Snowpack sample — Snodgrass Mountain, Crested Butte, Colorado (2/4/25, 12:06 PM MST)
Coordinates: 38.923, -106.968
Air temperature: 35 °F
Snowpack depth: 80 cm
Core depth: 50 cm
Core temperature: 30.2 °F
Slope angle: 14°, slope face: 78°
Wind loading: low
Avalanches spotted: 0
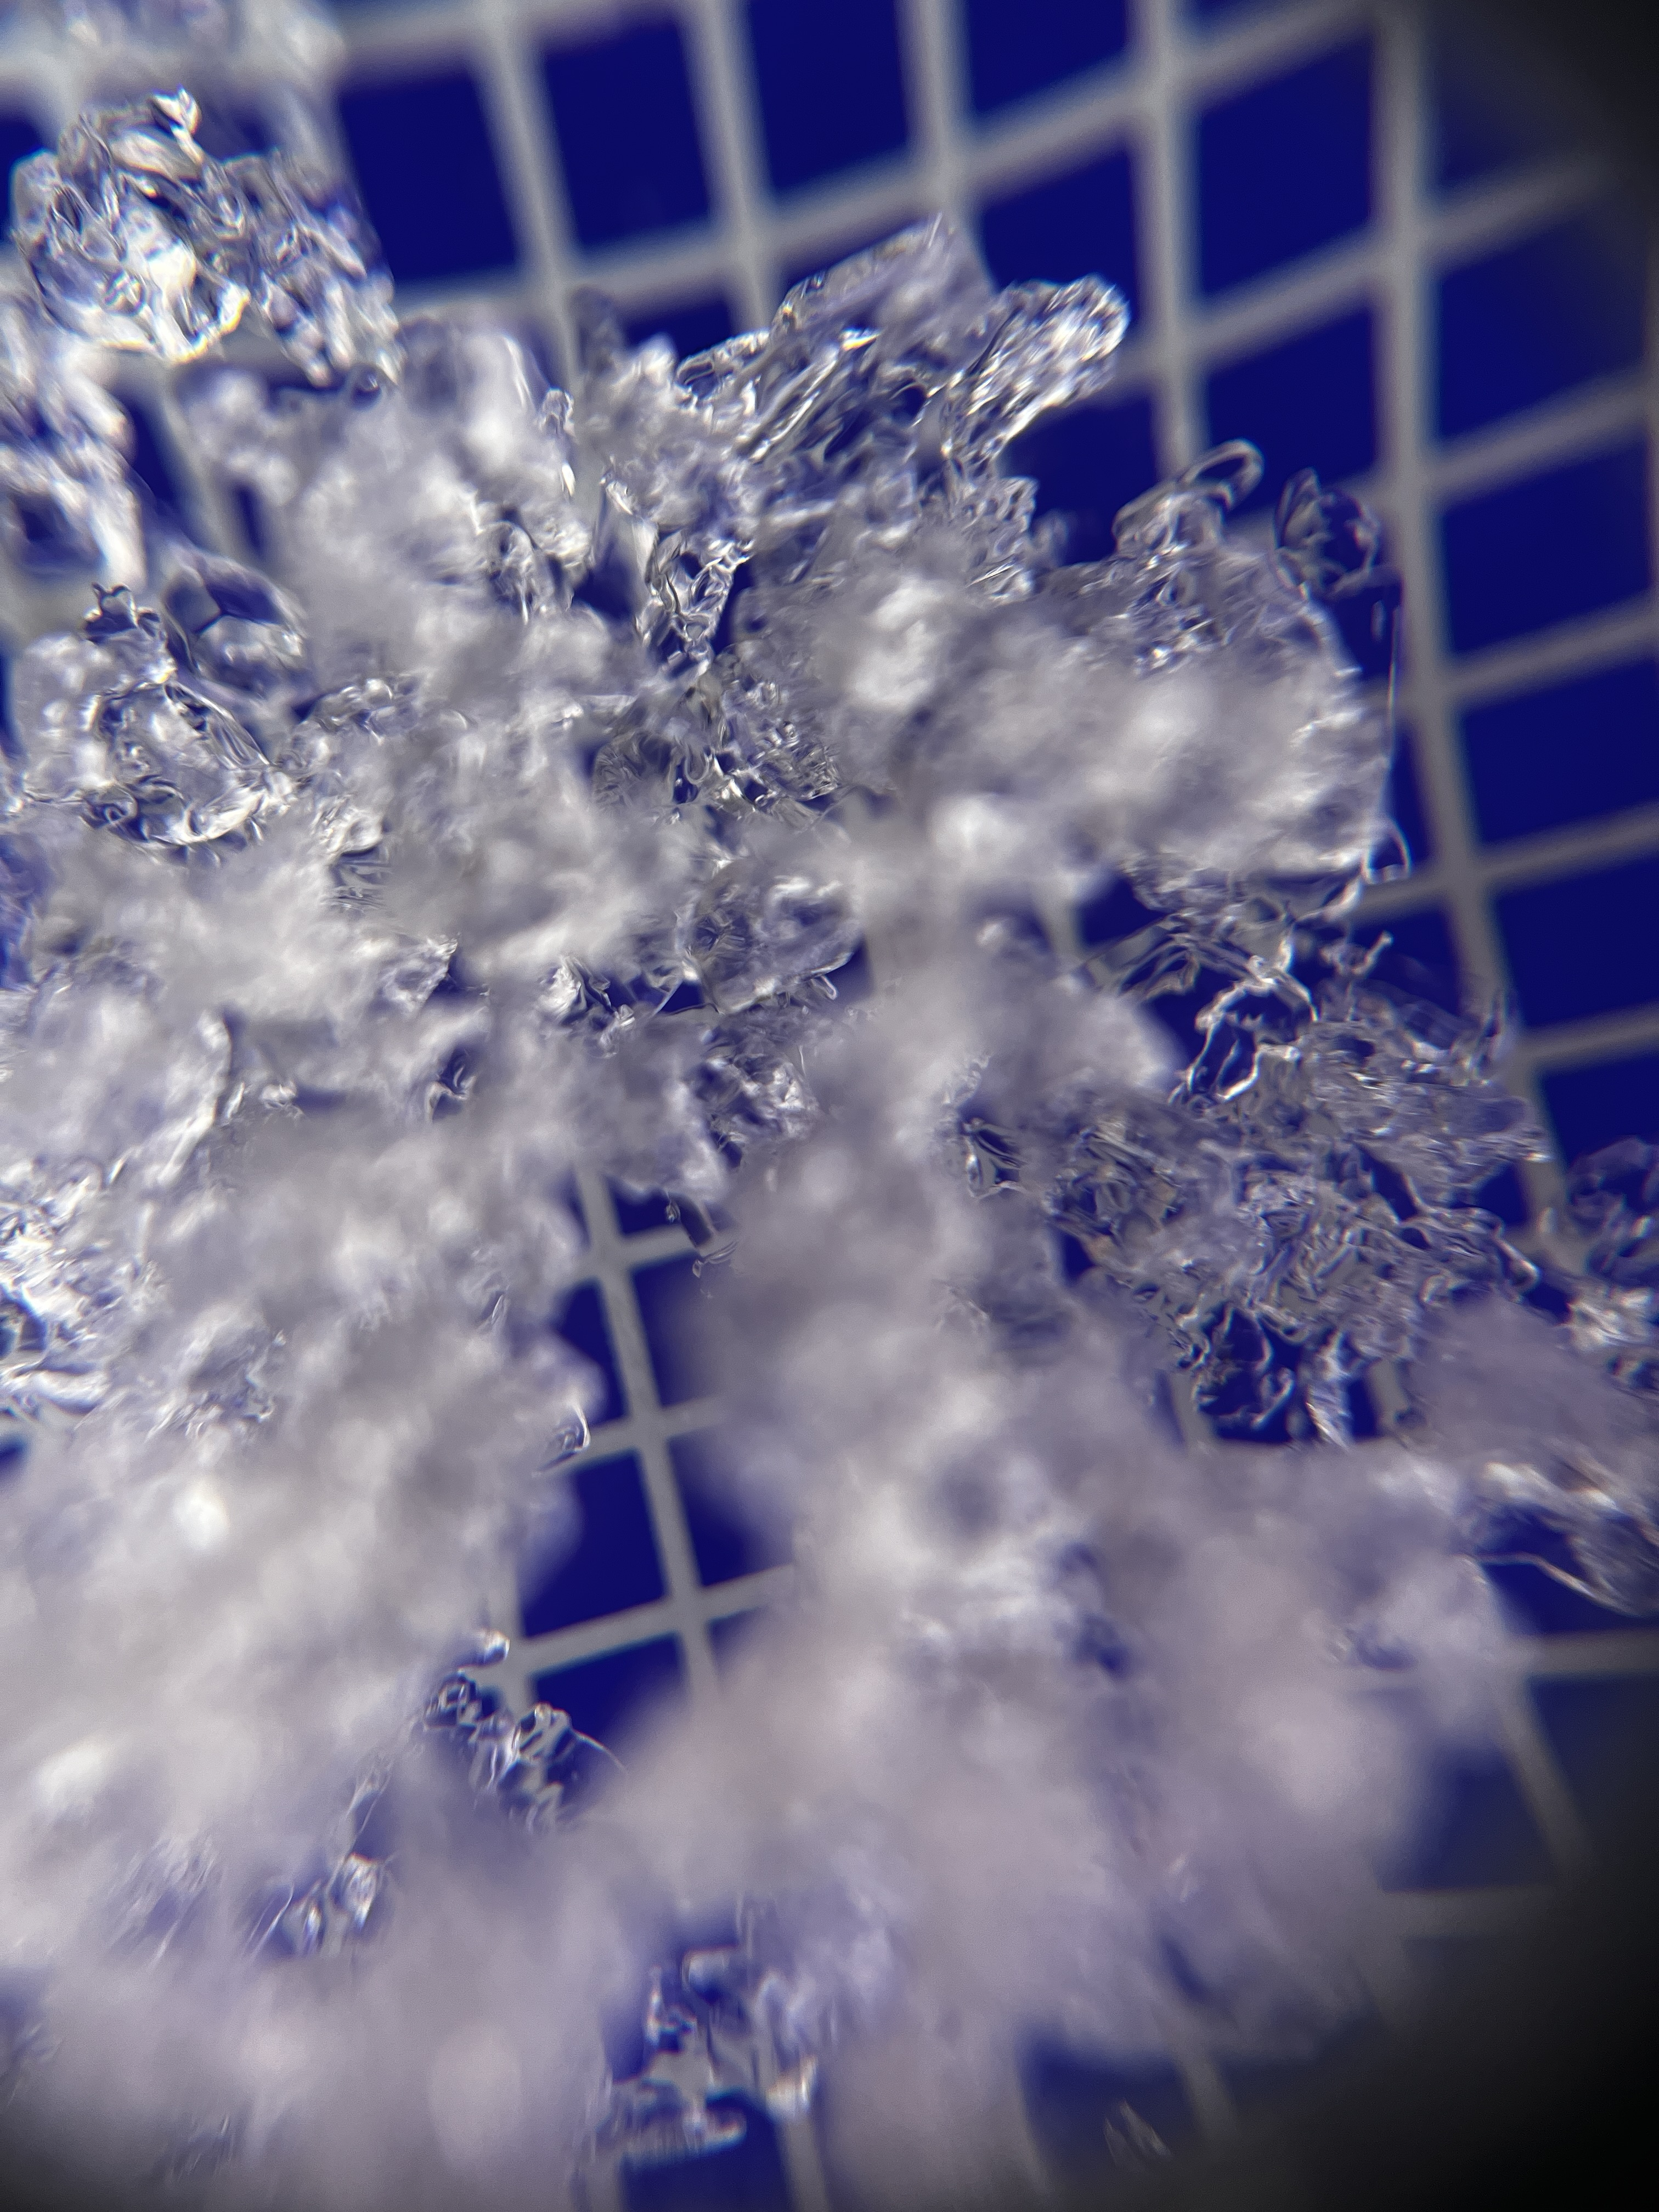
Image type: magnified_profile
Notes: No avalanches nearby, unusually warm weather for the last month reported by residents, Collected 25 yards from treeline